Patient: sex F, age 62
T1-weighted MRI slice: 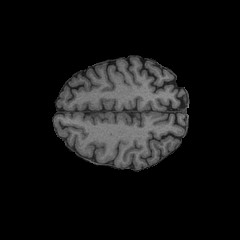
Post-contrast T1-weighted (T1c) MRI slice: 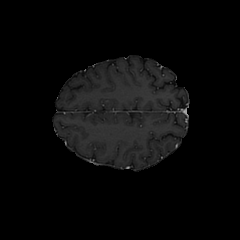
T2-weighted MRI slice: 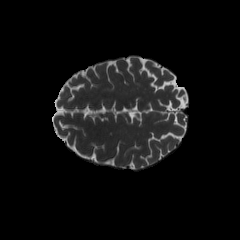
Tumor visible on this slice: no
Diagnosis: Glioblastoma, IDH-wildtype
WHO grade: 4